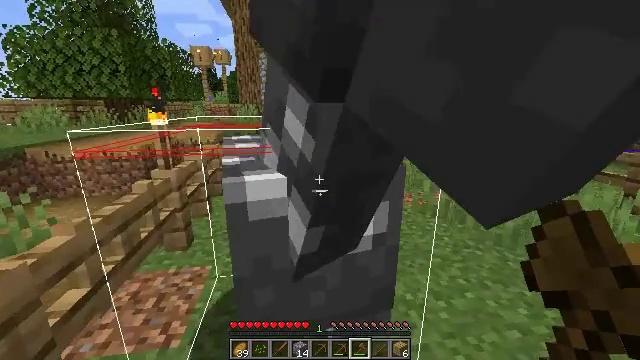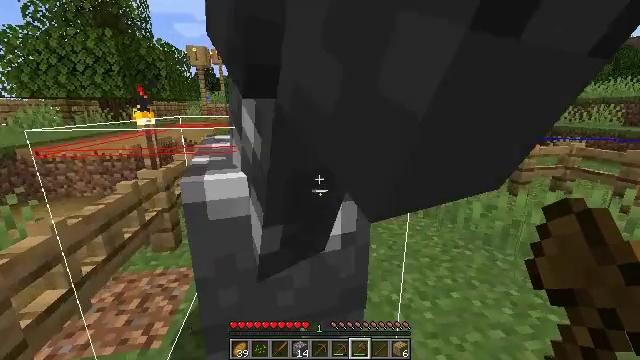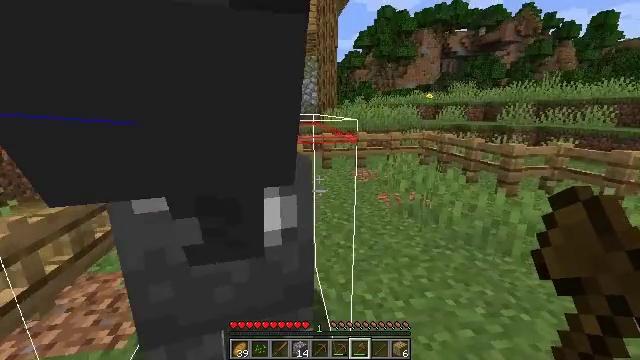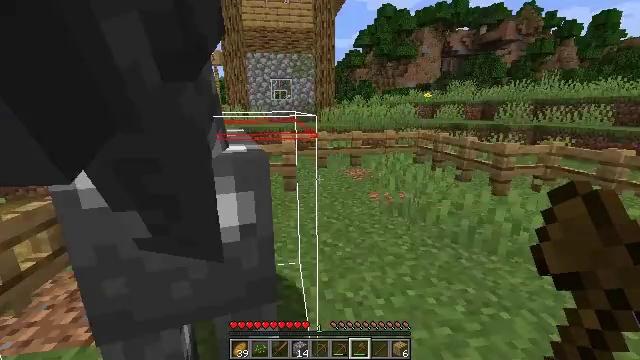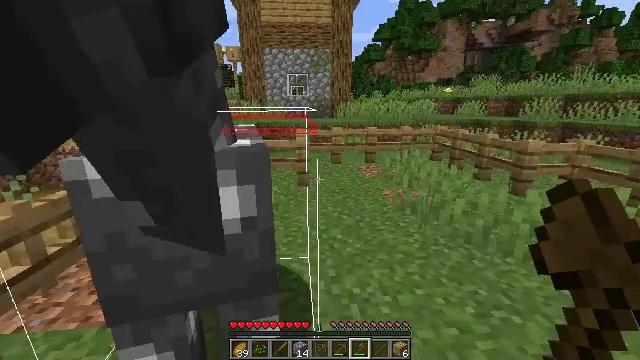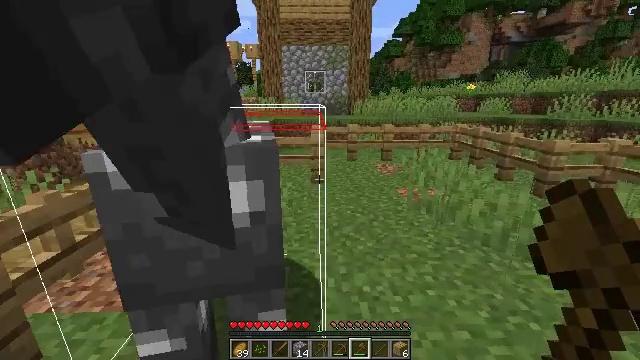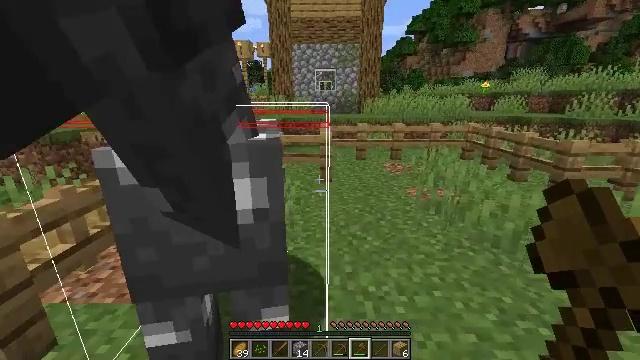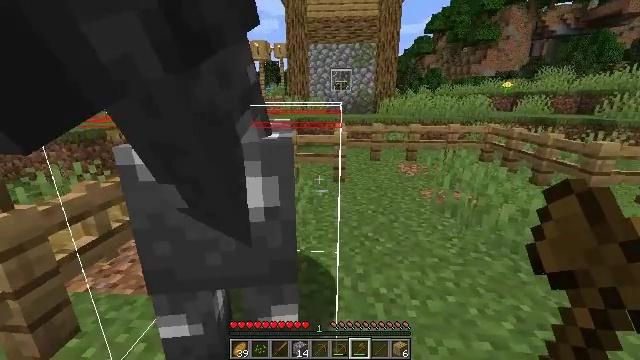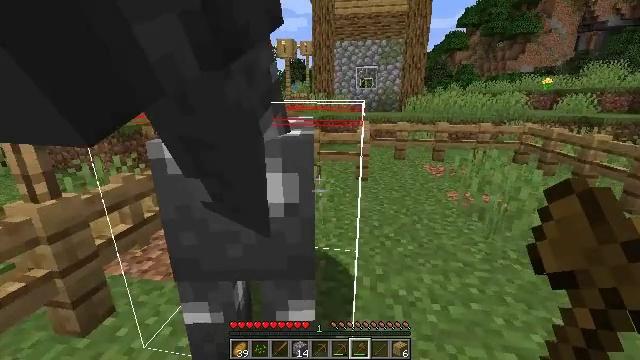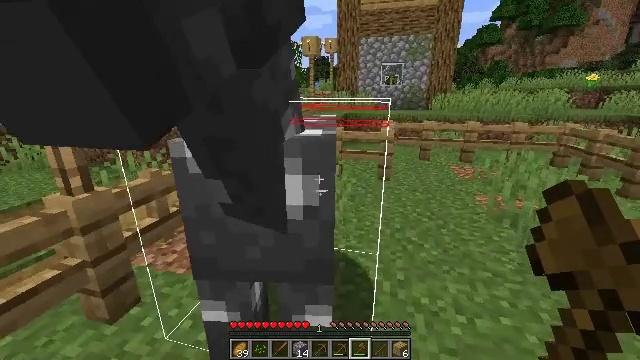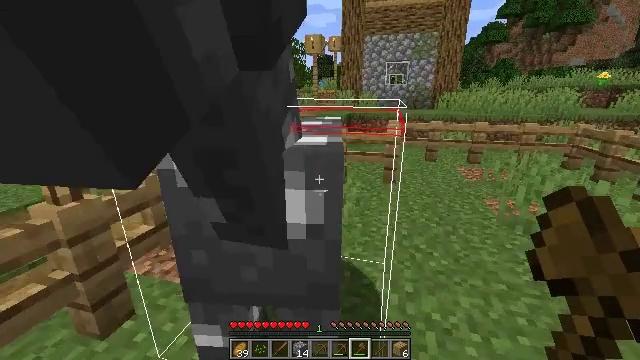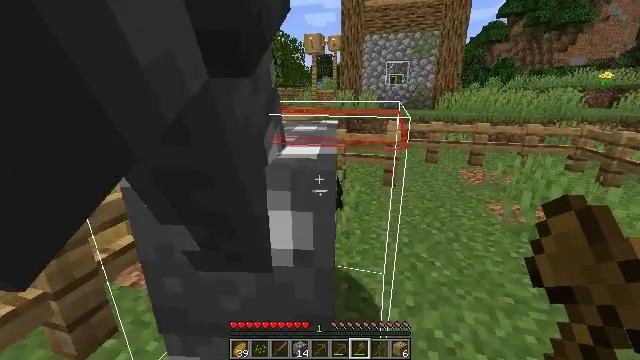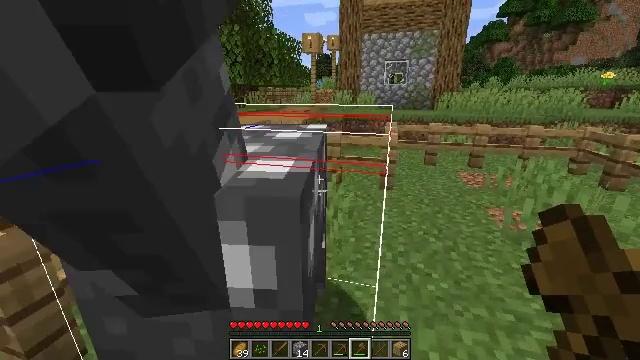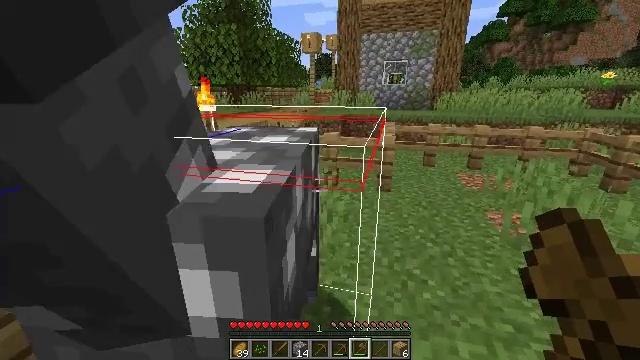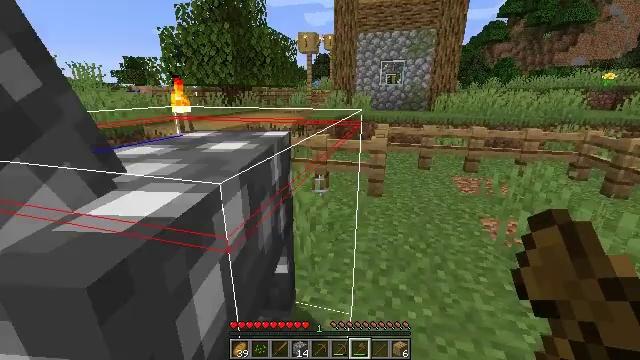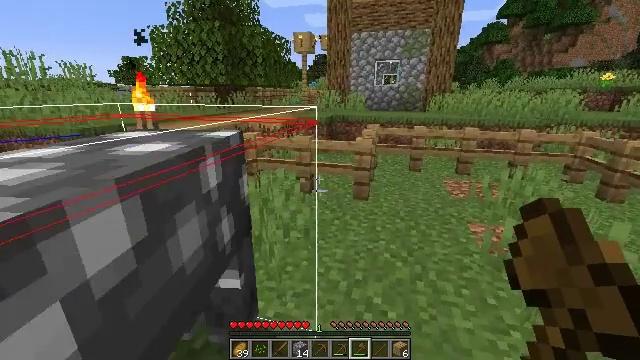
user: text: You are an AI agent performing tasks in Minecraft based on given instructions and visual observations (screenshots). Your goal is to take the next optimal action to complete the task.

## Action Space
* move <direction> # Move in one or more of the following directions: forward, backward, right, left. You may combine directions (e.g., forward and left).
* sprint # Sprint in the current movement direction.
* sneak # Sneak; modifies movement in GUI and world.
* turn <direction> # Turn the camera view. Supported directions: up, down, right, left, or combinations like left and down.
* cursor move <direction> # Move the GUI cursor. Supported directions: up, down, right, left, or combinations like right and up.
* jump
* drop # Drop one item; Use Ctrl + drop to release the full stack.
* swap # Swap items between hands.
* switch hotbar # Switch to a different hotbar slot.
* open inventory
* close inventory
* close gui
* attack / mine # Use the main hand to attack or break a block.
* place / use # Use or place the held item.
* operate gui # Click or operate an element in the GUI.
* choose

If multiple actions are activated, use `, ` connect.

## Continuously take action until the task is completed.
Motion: motion action
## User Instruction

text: Mine the oak fence from the structure.
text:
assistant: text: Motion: move right
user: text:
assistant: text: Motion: move right
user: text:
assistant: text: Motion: no_op
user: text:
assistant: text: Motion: turn left
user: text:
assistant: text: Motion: turn left
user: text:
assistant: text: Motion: turn left
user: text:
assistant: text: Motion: turn left
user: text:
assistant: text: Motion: turn left
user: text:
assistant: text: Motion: move forward, turn left
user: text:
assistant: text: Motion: move forward
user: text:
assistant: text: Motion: move forward and move right
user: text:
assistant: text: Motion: move forward and move right
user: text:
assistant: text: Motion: move forward and move right
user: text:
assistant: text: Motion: move forward and move right
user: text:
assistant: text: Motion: move forward and move right
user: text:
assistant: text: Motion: move forward and move right
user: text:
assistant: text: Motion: move forward and move right
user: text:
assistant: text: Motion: move forward and move right
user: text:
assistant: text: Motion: move forward and move right
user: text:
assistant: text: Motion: move forward and move right
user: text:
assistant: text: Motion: move forward and move right
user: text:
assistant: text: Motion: move forward, turn right
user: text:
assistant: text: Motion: move forward, turn right
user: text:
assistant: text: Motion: move forward, sprint, turn right
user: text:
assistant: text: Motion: move forward, sprint, turn right
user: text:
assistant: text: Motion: move forward, sprint
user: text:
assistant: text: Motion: move forward, sprint, turn left
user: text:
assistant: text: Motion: move forward, sprint, turn left
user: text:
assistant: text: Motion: move forward, turn left
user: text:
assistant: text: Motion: move forward